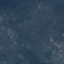
Land use / land cover: HerbaceousVegetation